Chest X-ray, PA view. Patient: 47 years old, sex M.
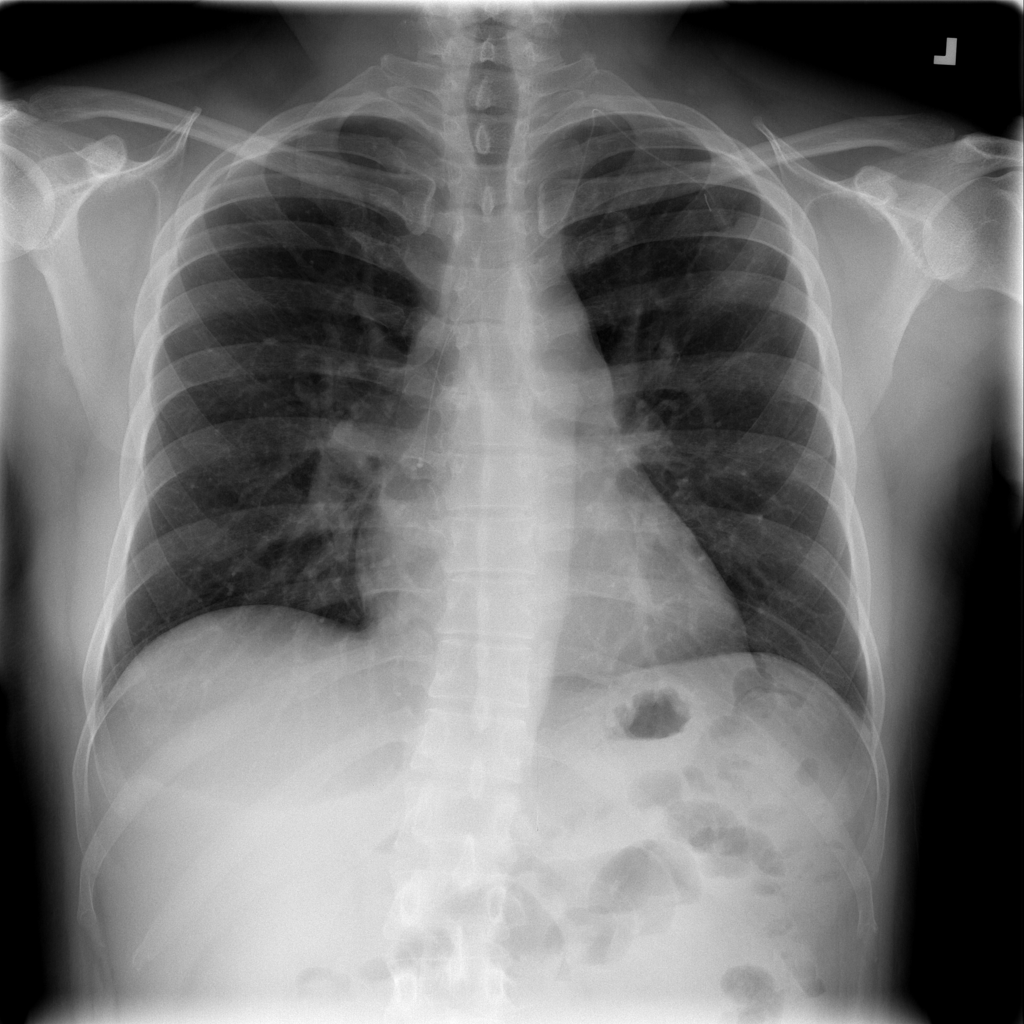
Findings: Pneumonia